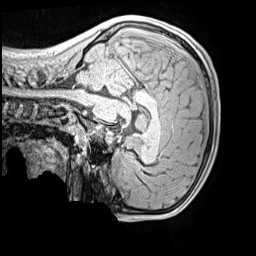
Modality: MP2RAGE
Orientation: sagittal
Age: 12
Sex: male
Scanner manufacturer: siemens
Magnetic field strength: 3 T
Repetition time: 4 s
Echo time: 0.00299 s